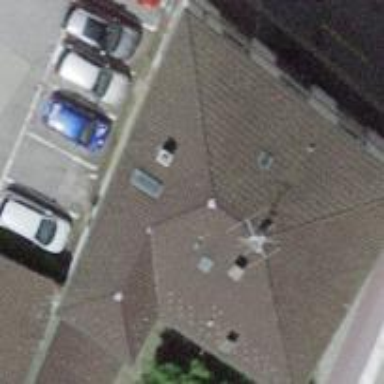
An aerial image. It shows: View of roof of building.